Field crop: tomato
Growth stage: 1
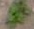
Species: solanum